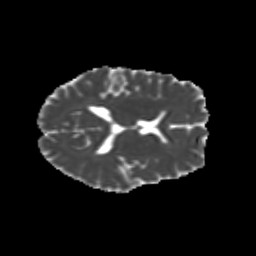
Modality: MD
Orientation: axial
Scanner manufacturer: siemens
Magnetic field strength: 3 T
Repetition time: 9.2 s
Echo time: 0.084 s